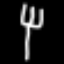
Label: fork